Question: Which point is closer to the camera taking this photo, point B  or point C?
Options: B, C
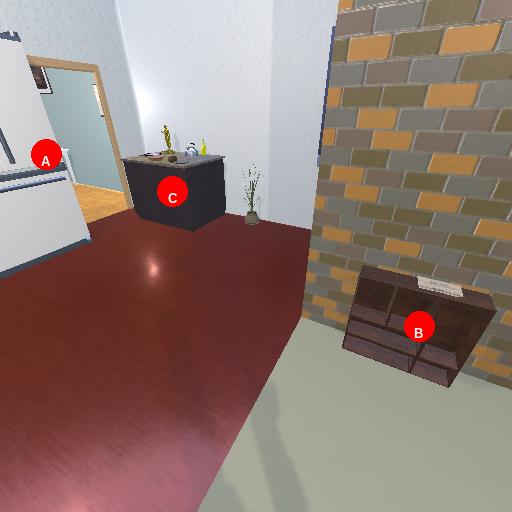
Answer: B